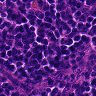
Metastatic tissue present: no